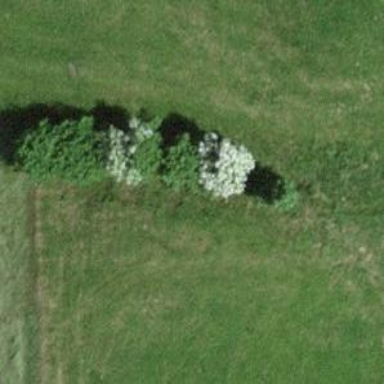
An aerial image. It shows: Hedge acting as barrier.